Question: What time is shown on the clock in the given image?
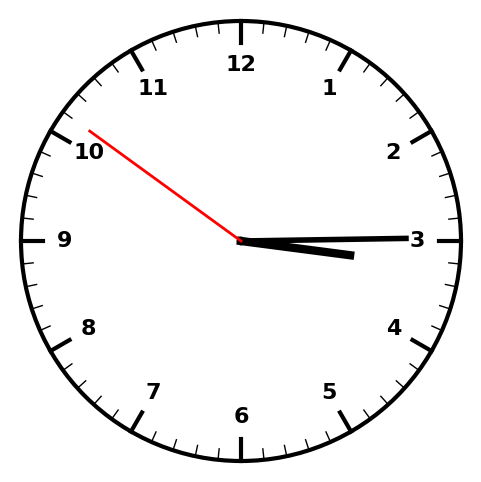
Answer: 03:14:51